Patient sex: F
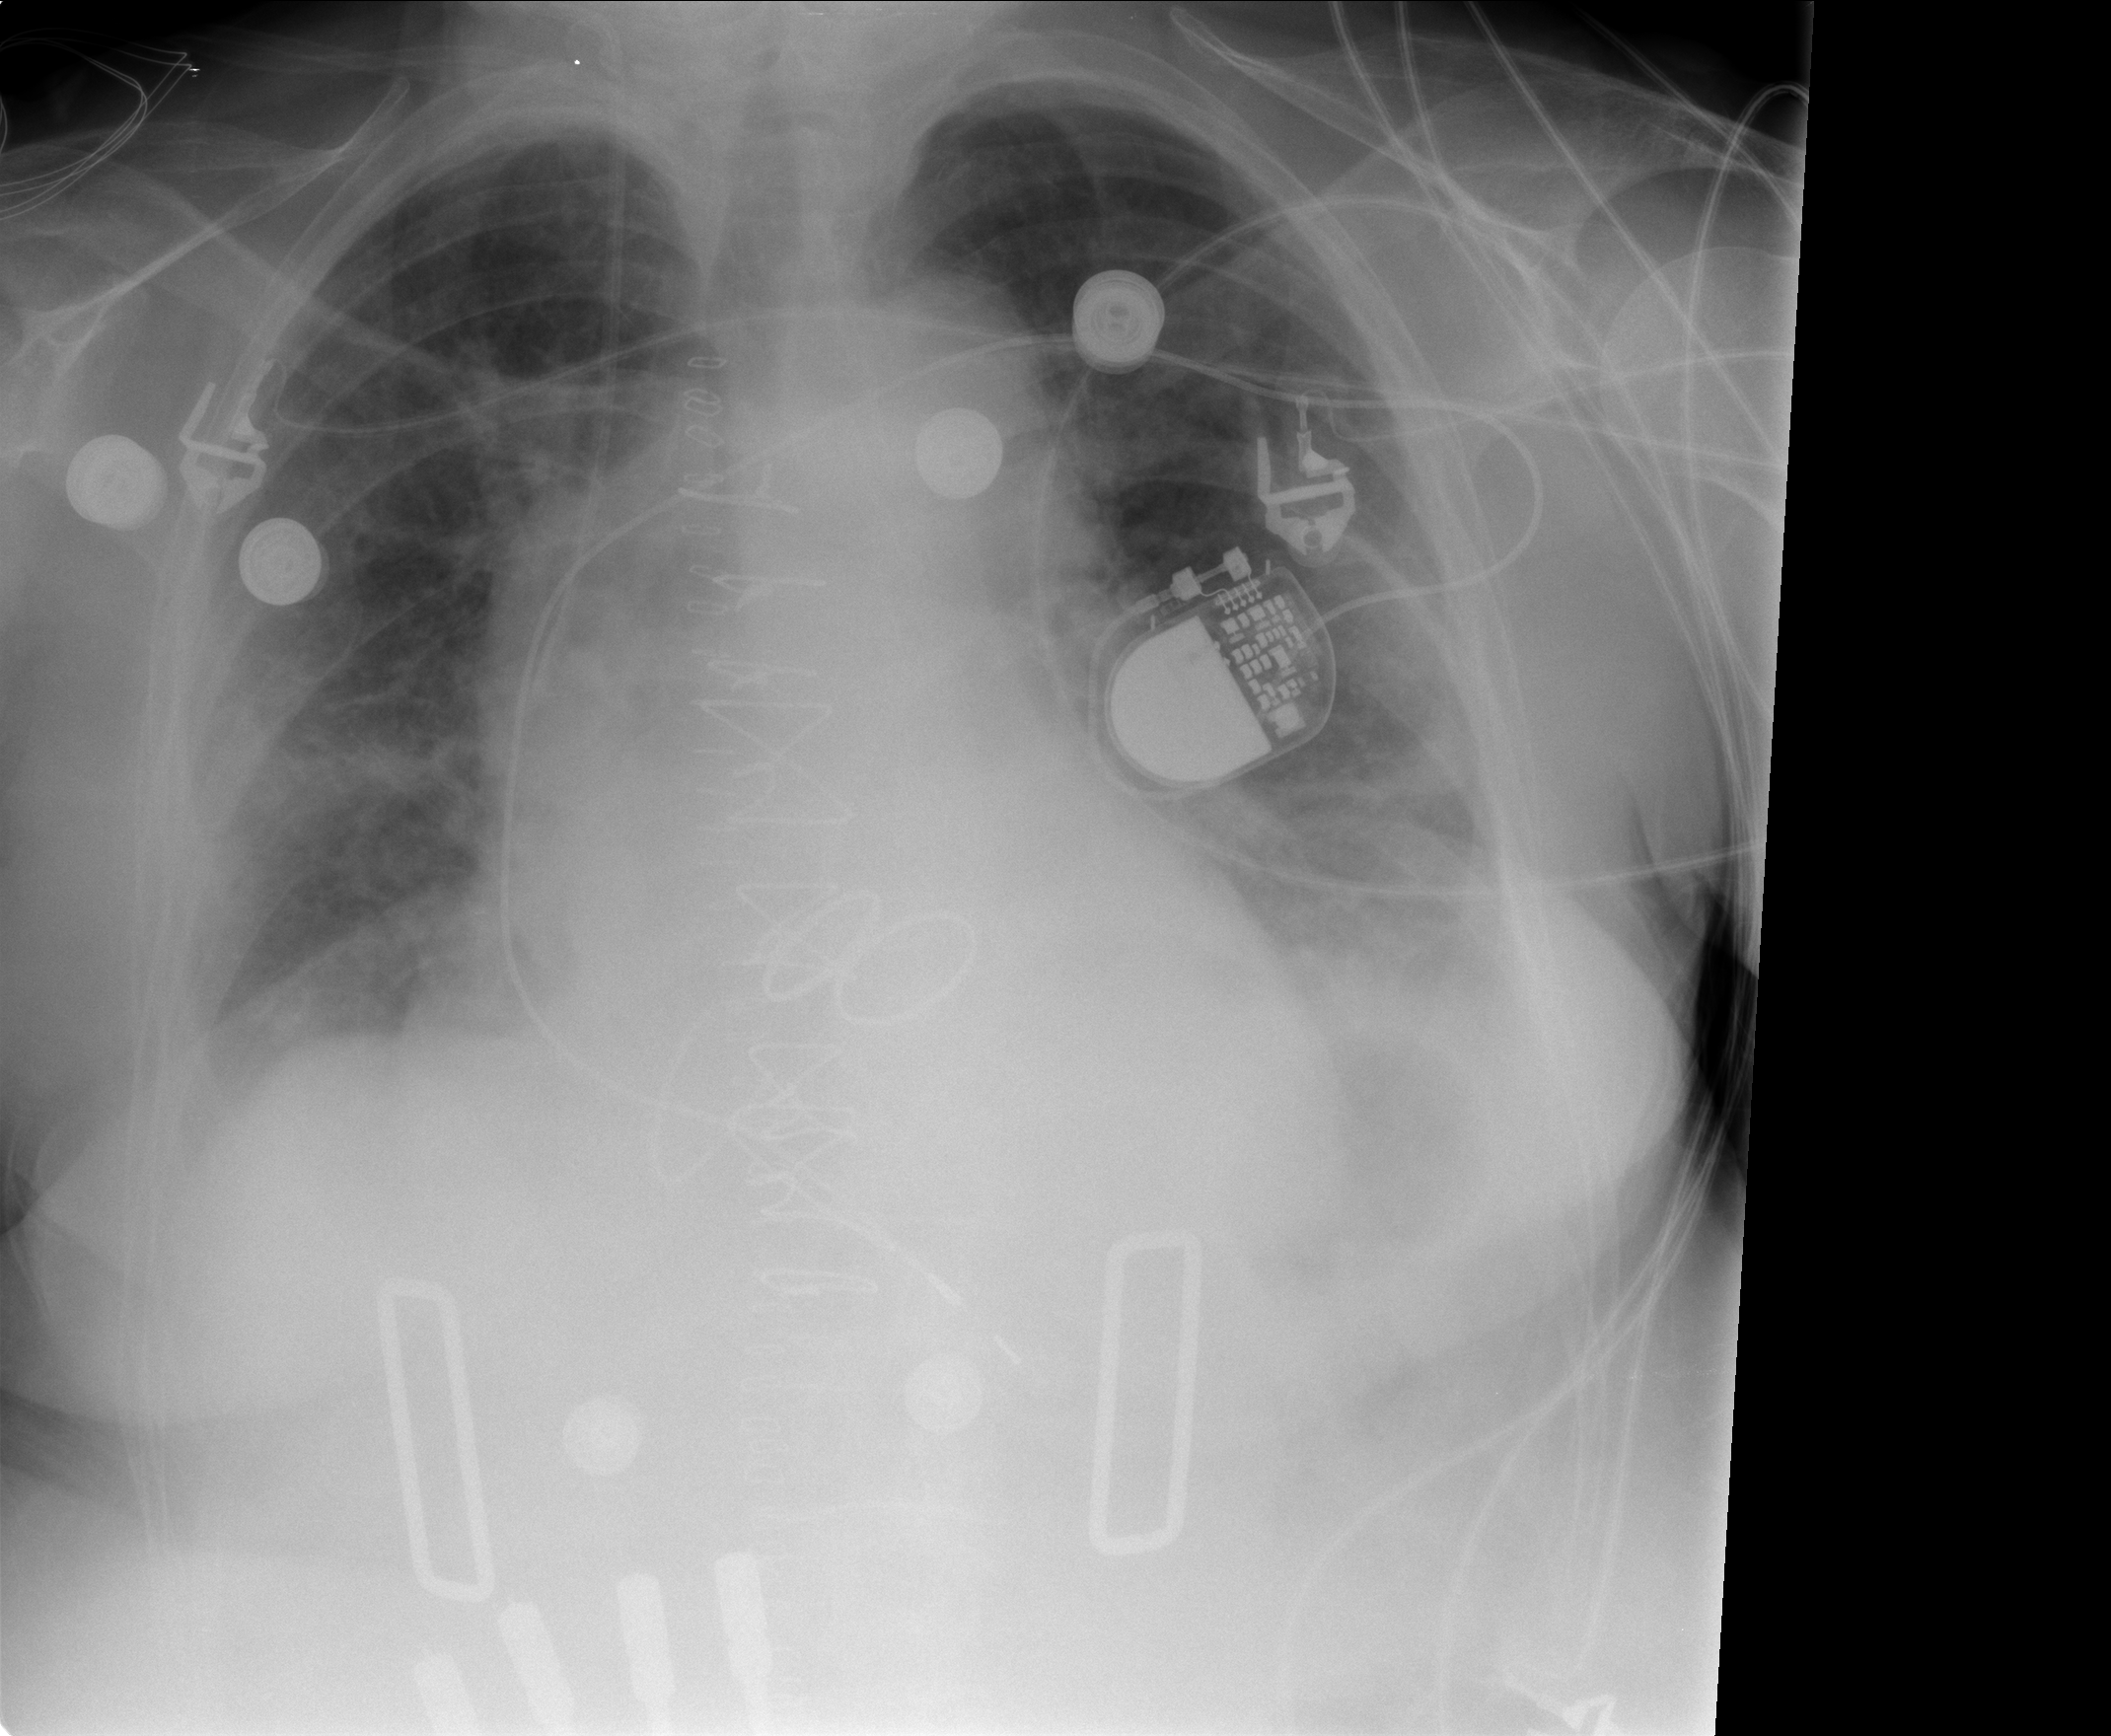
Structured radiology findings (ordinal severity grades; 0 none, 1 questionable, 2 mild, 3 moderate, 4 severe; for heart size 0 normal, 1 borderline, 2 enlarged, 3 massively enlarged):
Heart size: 1
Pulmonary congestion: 1
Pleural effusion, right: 2
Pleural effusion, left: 2
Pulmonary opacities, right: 2
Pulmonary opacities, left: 0
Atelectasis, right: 2
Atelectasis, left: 2